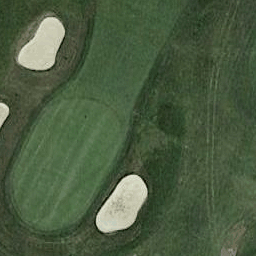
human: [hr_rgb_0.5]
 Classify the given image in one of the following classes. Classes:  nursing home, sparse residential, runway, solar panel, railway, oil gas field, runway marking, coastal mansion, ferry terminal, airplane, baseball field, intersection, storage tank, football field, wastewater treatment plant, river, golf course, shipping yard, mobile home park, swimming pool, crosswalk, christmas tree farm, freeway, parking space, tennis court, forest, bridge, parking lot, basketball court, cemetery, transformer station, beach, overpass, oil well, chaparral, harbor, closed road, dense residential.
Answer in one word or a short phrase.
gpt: golf course